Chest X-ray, PA view. Patient: 45 years old, sex F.
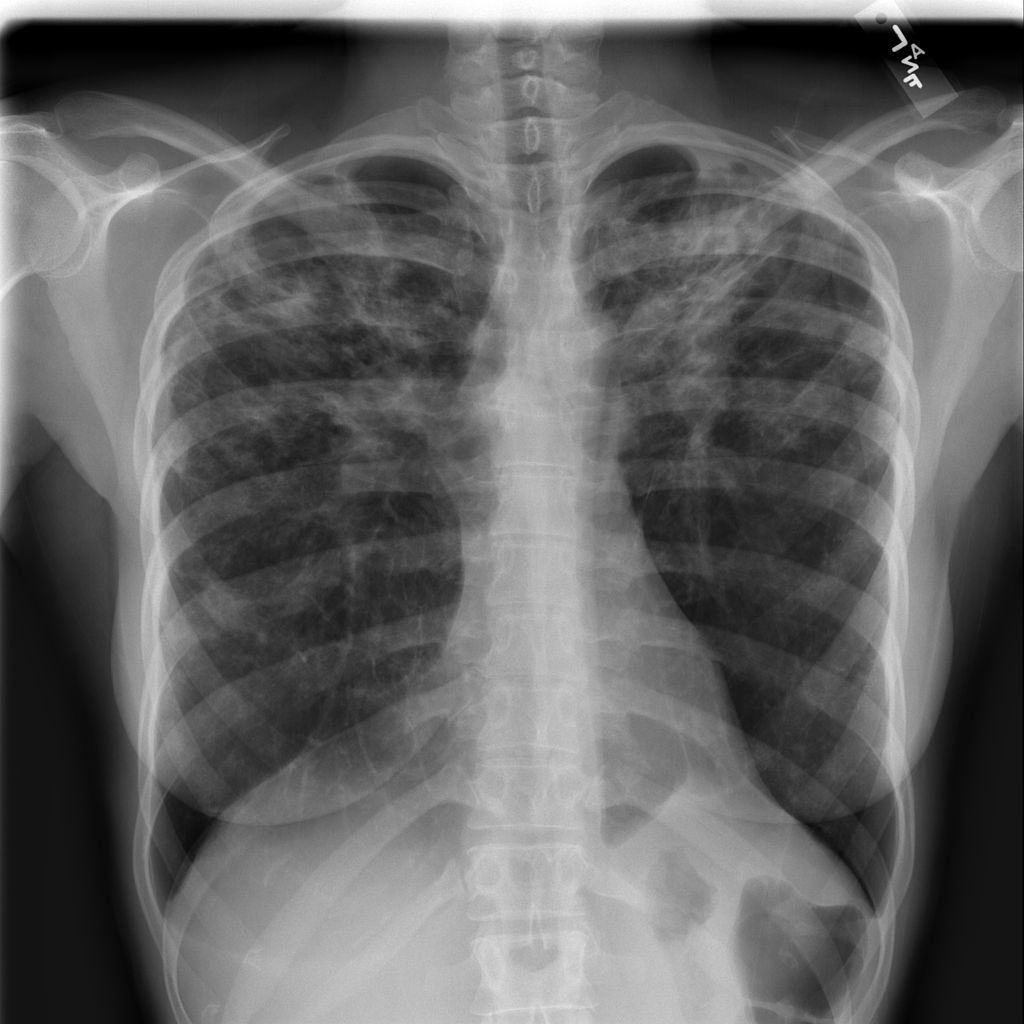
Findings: Infiltration